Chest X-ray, AP view. Patient: 39 years old, sex F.
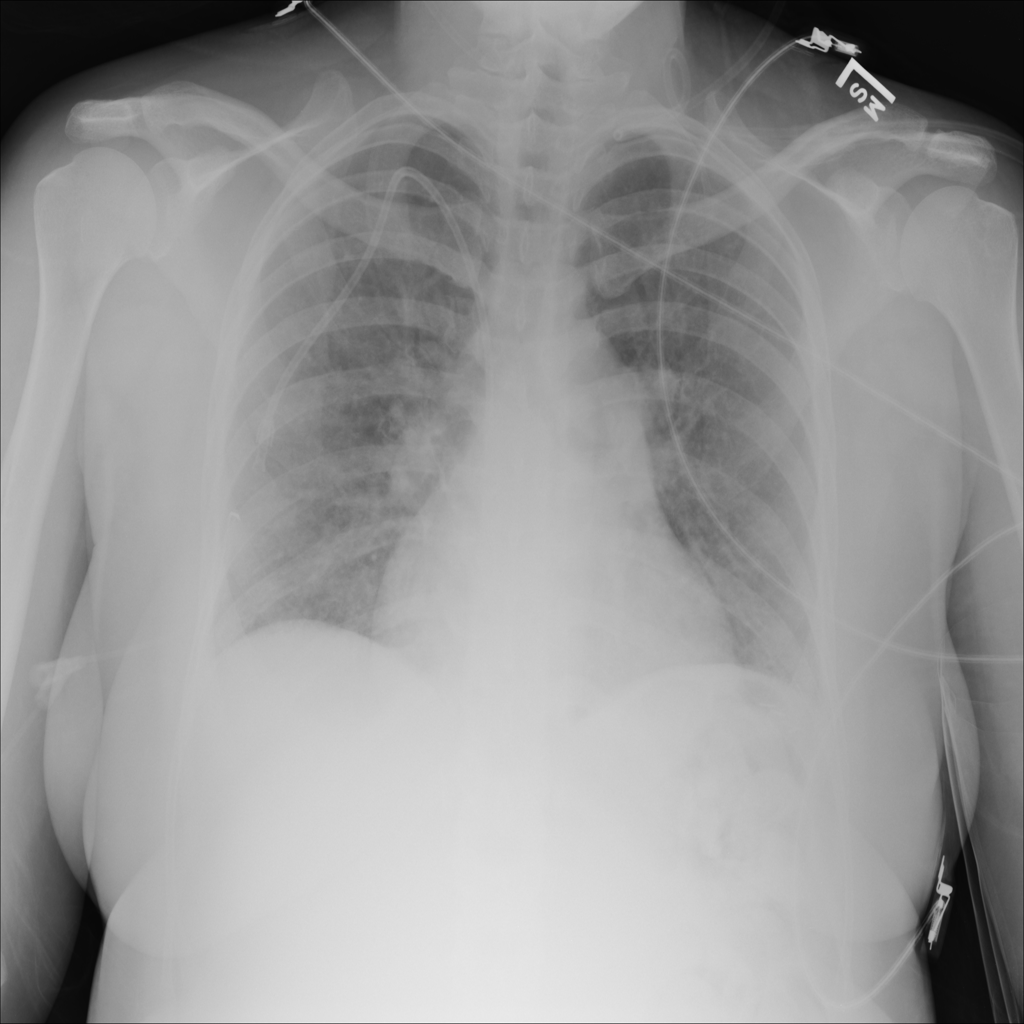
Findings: No Finding